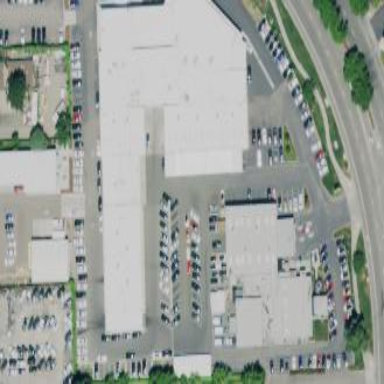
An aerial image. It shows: Commercial building.